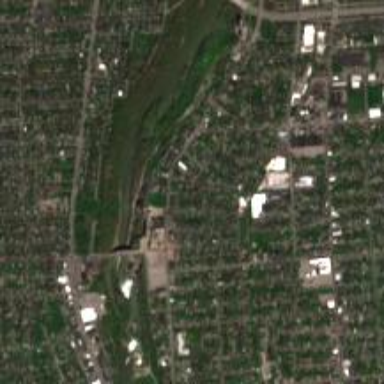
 and beautiful river views along the Riverway Trail."